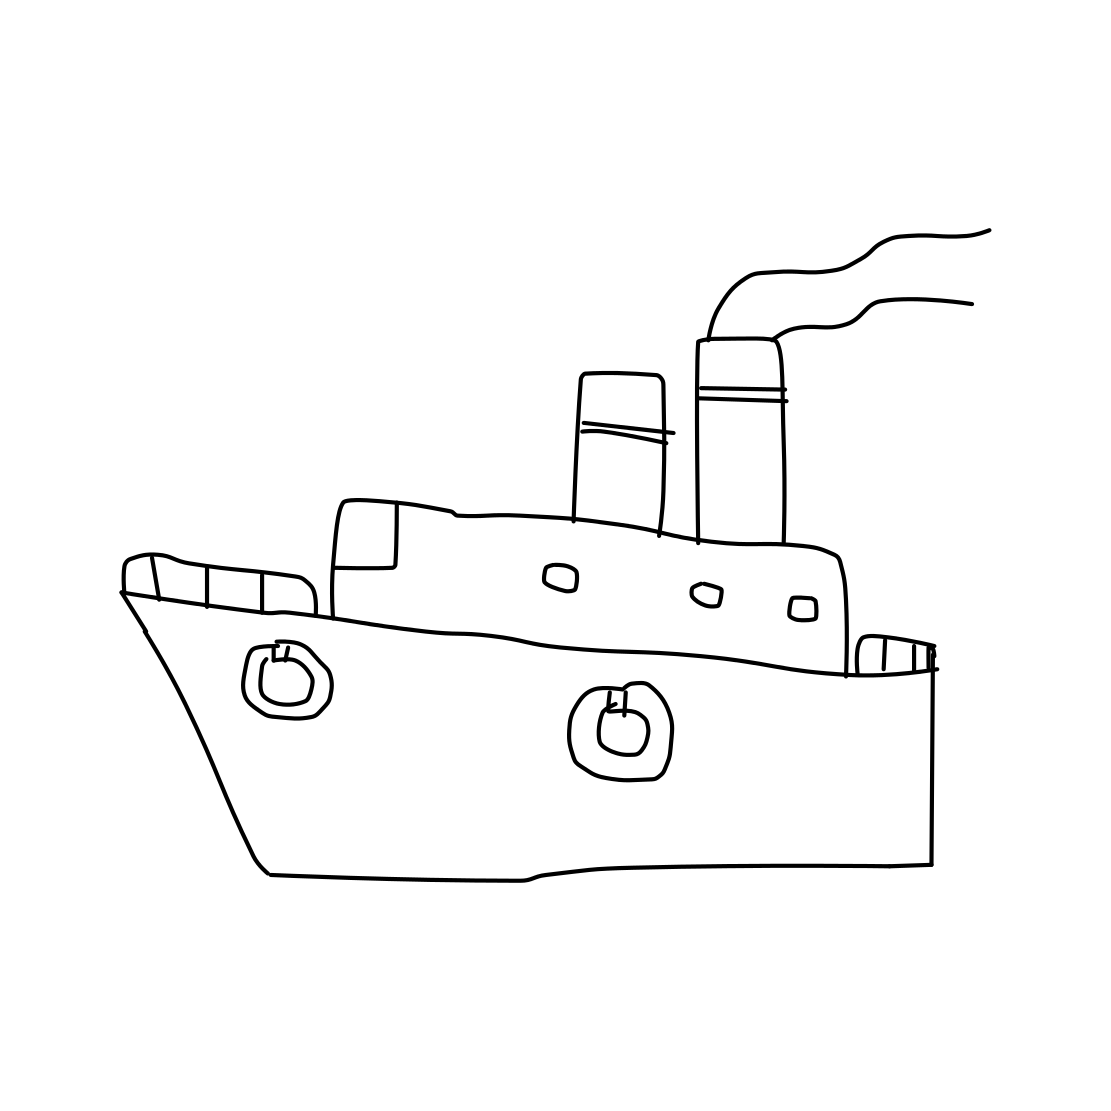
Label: ship